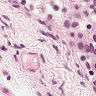
Metastatic tissue present: no